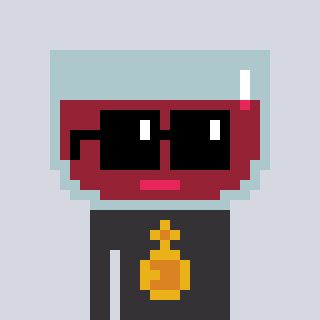
a pixel art character with square black sunglasses, a wine-shaped head and a grayscale-colored body on a cool background